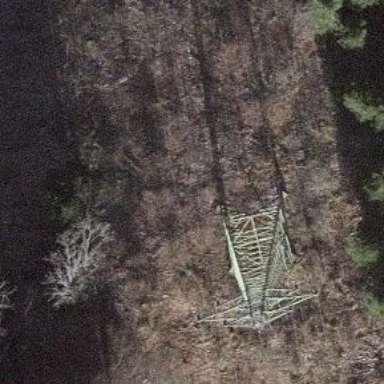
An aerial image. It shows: Power tower.